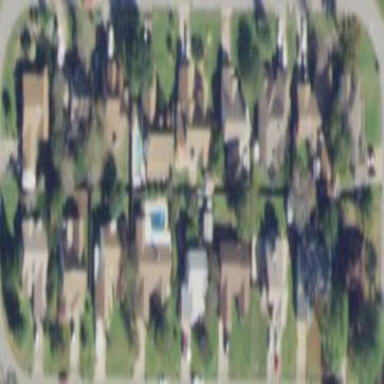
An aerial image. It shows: This residential area consists of single-family homes.